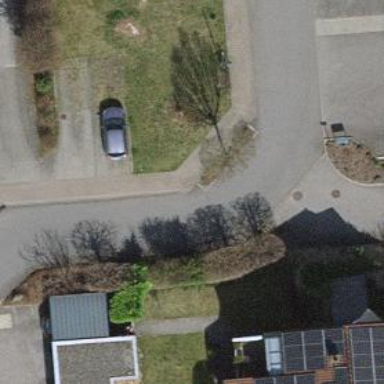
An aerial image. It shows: Living street.